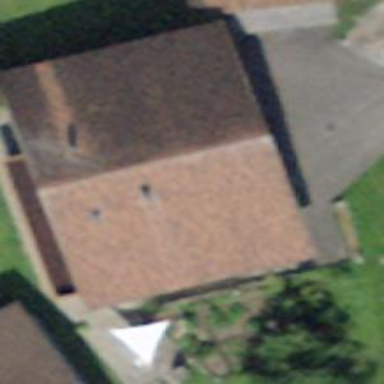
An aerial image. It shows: Simple and straightforward house.